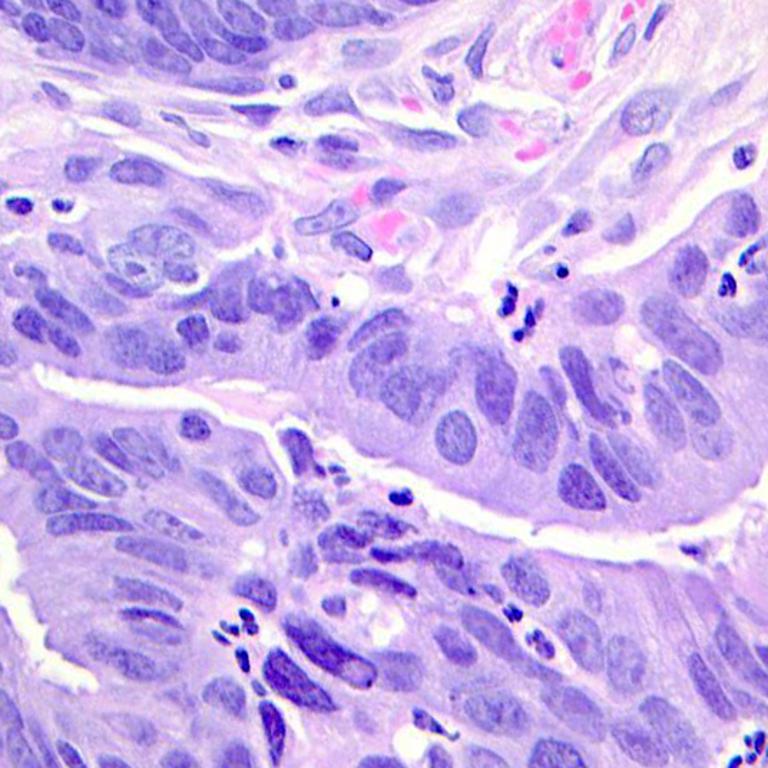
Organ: colon
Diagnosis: adenocarcinomas